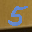
Label: 5